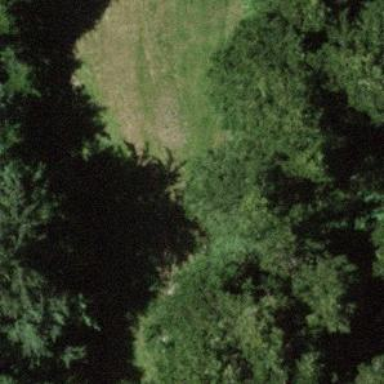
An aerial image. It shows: Path covered with grass.